Question: I am going to mirror some features, and thus I am trying to create plane in the middle of the design. When I go Features>Reference Geometry>Plane , it asks for 3 points to select in order to construct the plane. However under First Reference tab, there is no option for Offset distance. According to 2011 Solidworks Help, that option should be available. If it was available, I was going to use offset to put the plane in the middle of the design.
Do you know what the problem can be? Or how can I give an offset to the plane after creating it? I do not want to move it by hand. It is not accurate.
Here is the solidworks 2011 screenshot:

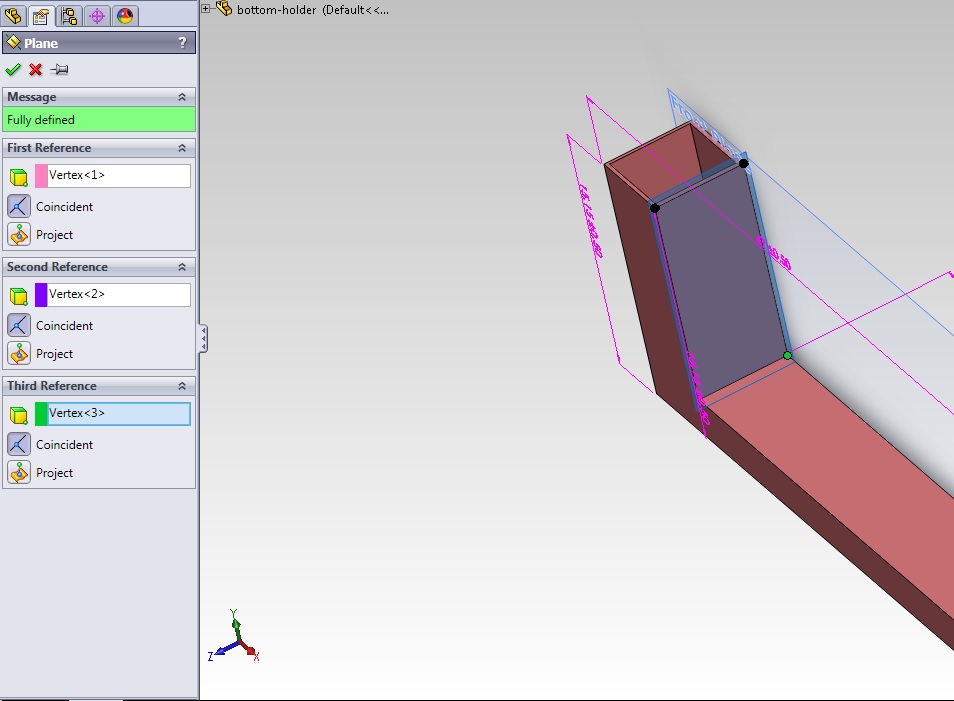
Answer: One can select a surface to create a plane rather than selecting dots. My problem was due to selection filters, I could not select a surface.